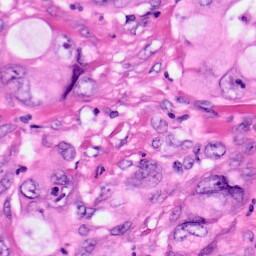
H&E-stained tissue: Pancreatic